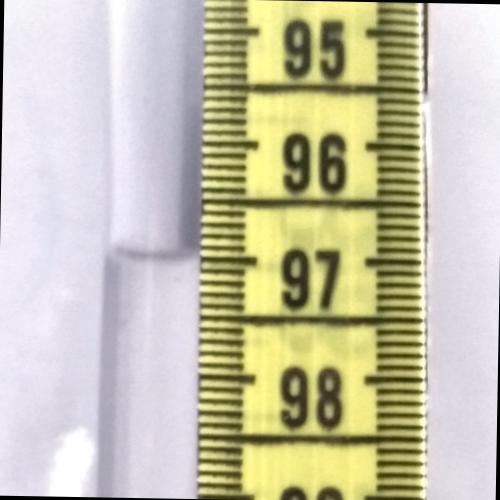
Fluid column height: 97.0 cm